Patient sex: M
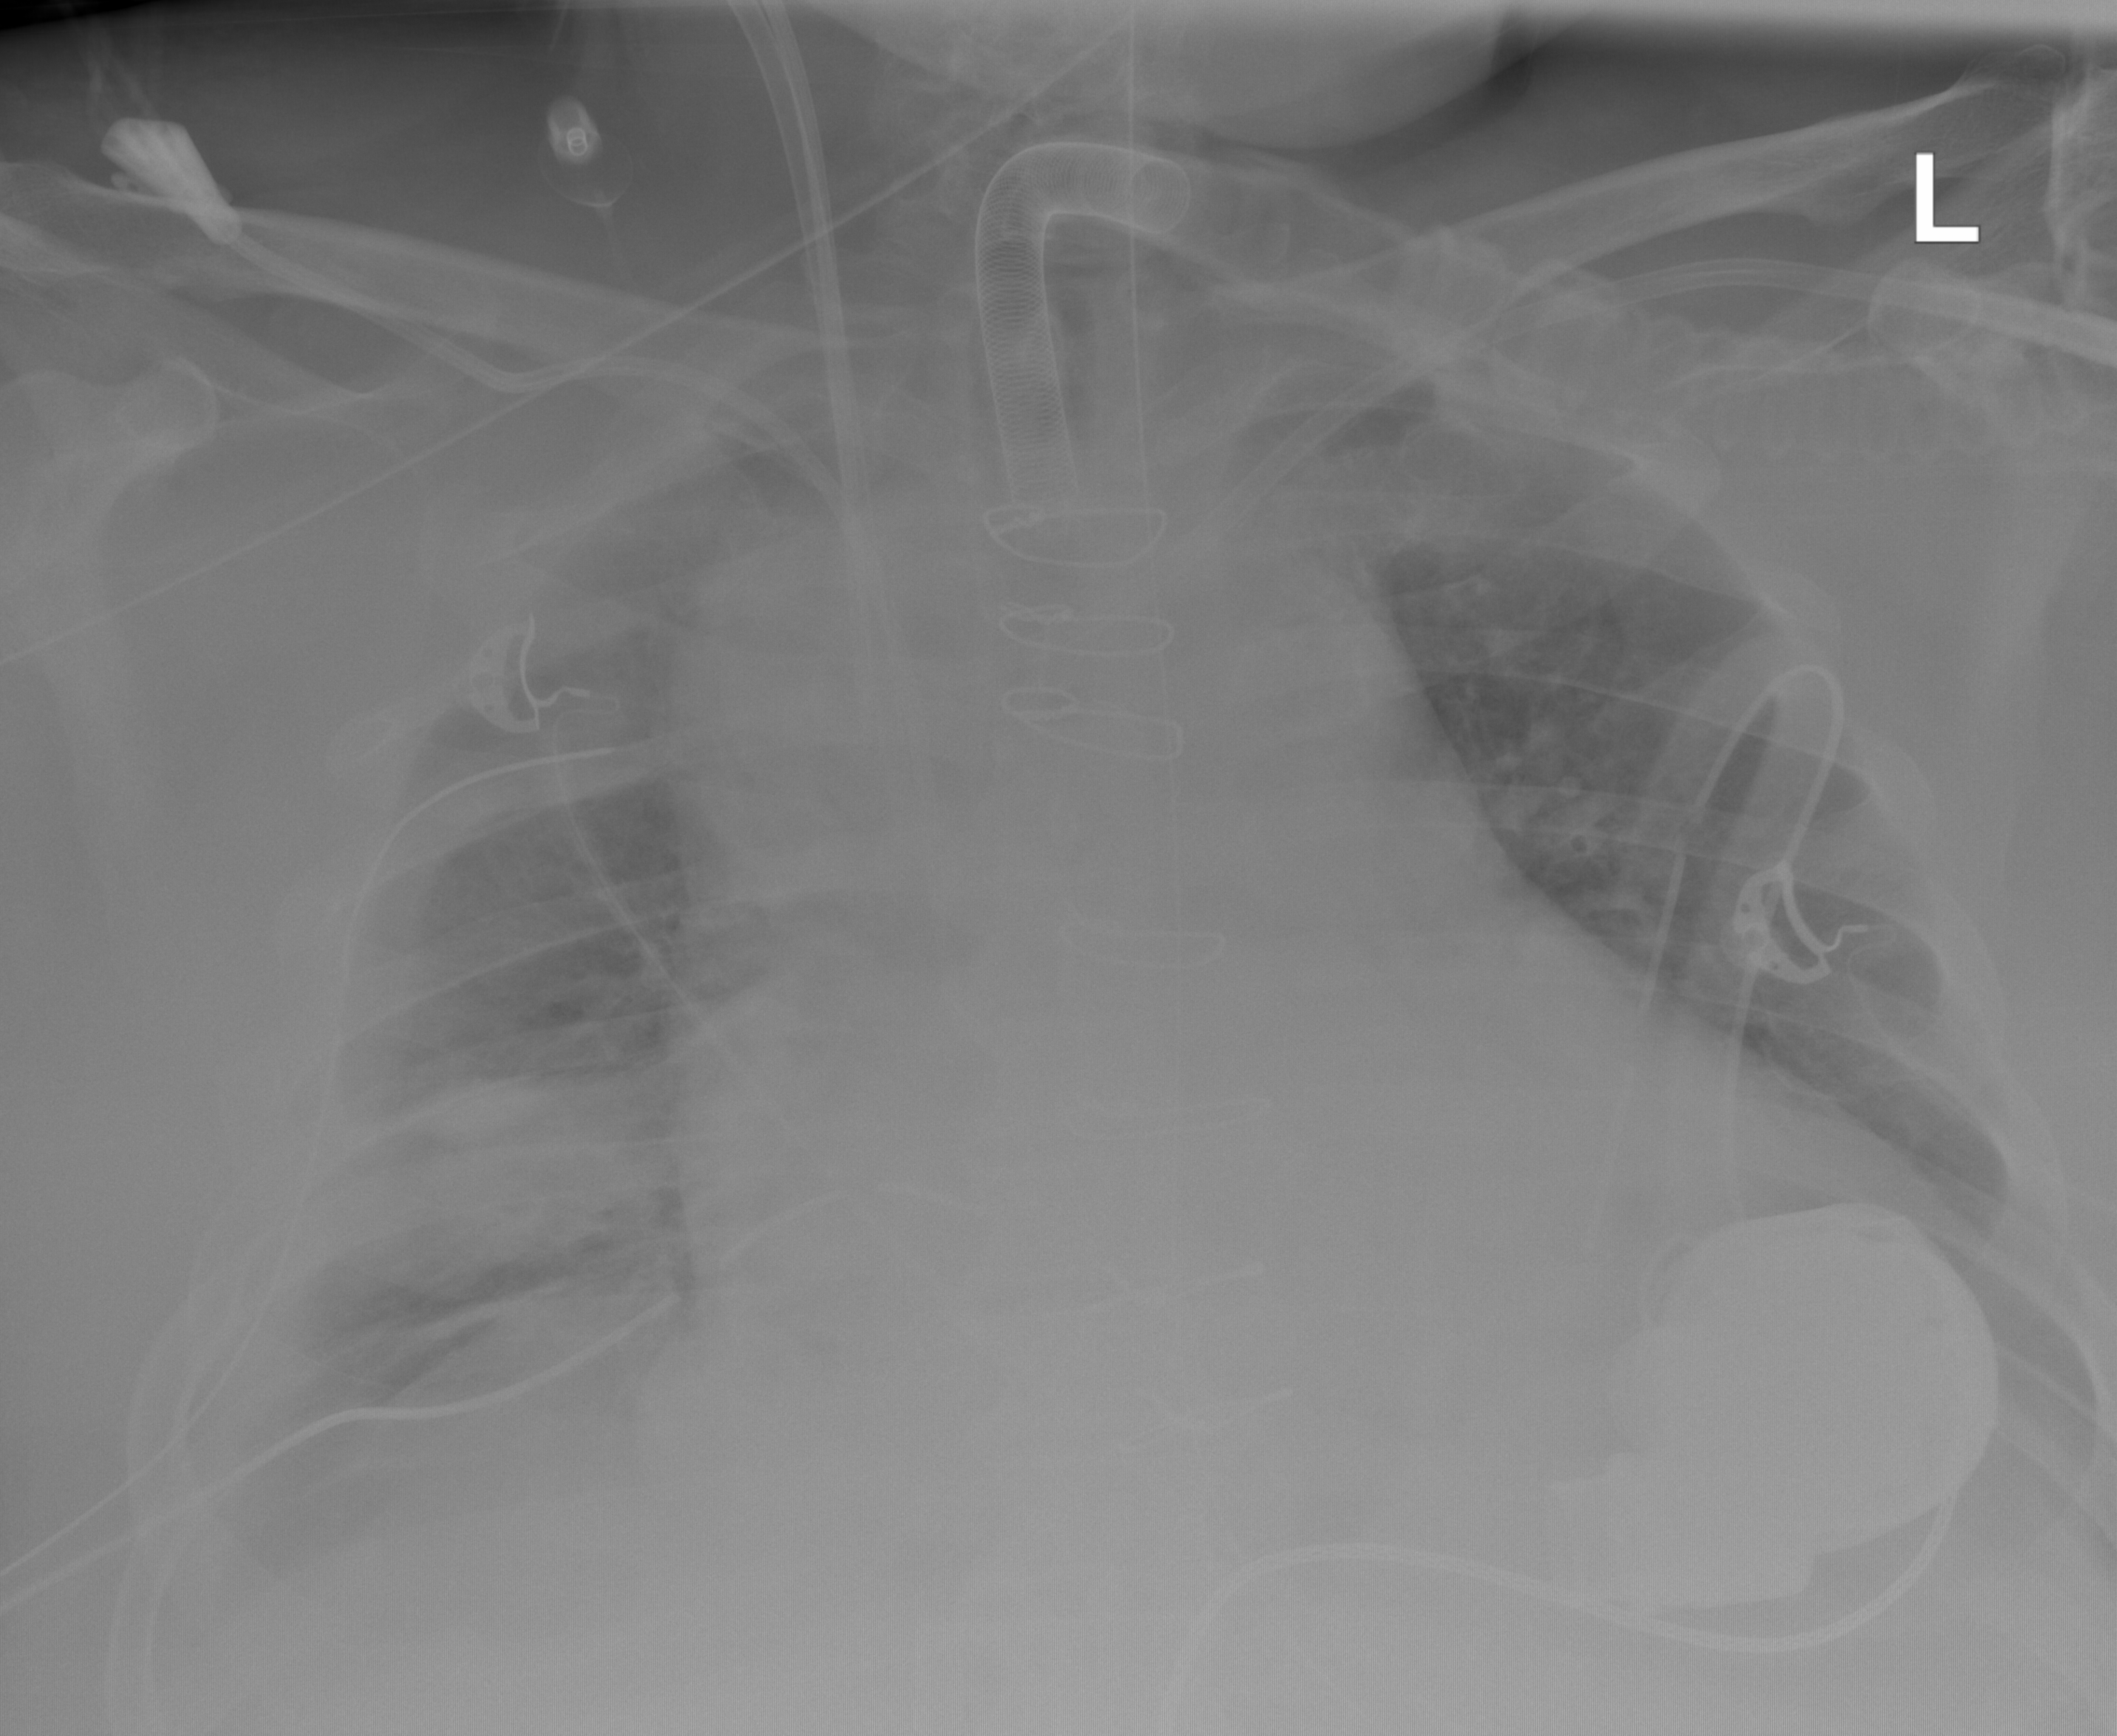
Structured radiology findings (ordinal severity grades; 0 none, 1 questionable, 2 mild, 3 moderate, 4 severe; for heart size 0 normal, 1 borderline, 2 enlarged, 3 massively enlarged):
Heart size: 3
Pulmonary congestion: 0
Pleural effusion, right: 2
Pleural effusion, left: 0
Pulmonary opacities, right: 0
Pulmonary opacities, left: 0
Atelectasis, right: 2
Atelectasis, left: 0